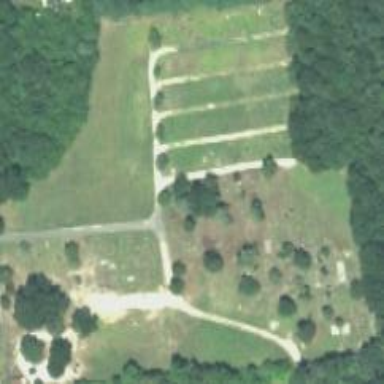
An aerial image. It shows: Cemetery.